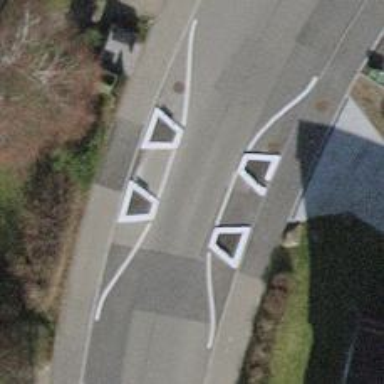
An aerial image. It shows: Traffic calming feature called choker.